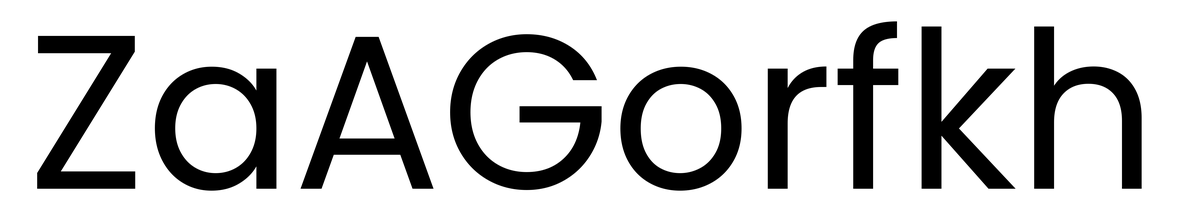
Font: Poppins-Regular